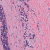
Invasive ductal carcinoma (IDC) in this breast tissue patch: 0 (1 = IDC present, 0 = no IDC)